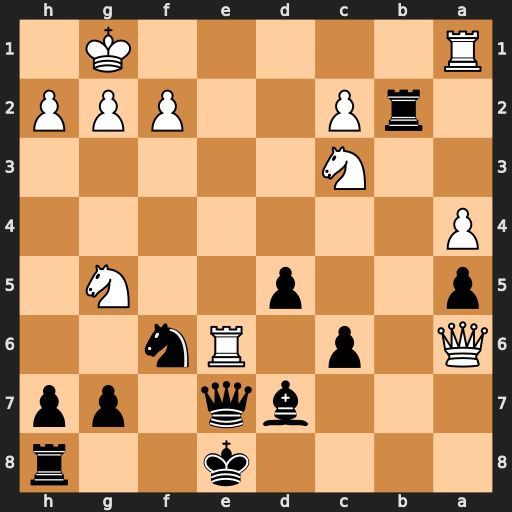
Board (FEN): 4k2r/3bq1pp/Q1p1Rn2/p2p2N1/P7/2N5/1rP2PPP/R5K1
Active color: b
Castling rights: k
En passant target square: -
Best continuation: Bxe6 Qxc6+ Qd7 Qxe6+ Qxe6